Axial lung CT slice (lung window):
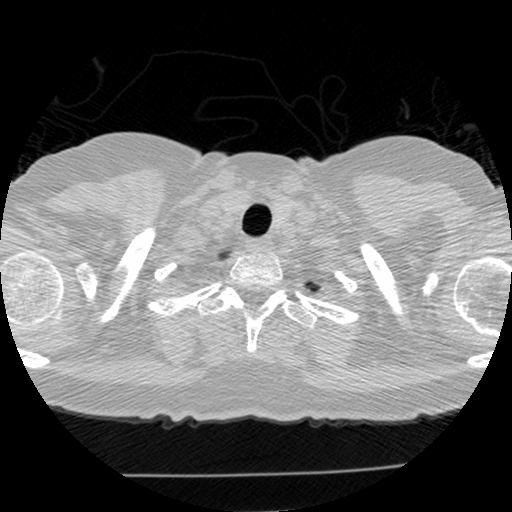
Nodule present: no